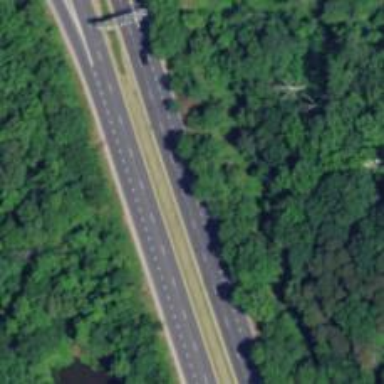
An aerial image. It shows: Motorway junction.